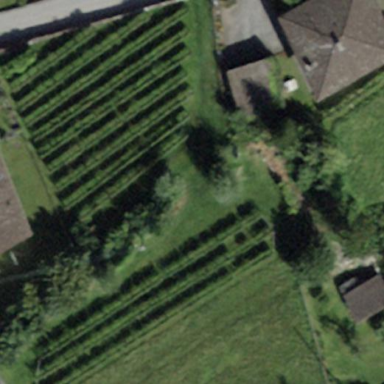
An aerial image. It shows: Vineyard.